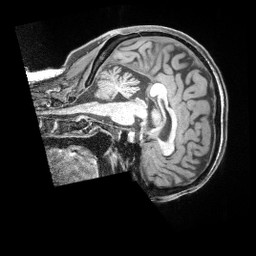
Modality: T1w
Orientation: sagittal
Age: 37
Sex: female
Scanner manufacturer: siemens
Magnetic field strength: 3 T
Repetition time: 2 s
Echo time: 0.00211 s